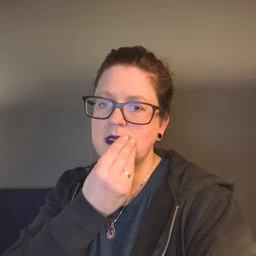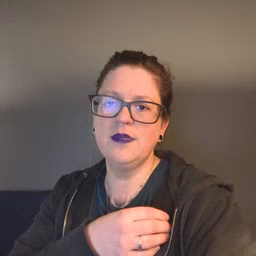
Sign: napkin